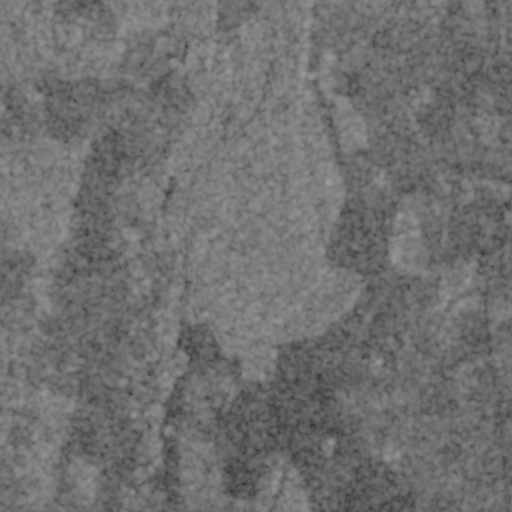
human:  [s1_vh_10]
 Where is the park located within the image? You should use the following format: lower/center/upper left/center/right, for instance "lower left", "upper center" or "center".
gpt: The park is located in the upper center of the image.
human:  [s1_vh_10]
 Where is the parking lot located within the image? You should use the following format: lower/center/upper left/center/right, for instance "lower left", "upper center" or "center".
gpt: The parking lot is located in the upper center of the image.
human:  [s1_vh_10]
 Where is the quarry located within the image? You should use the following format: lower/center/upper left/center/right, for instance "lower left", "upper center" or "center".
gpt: The quarry is located in the upper left of the image.
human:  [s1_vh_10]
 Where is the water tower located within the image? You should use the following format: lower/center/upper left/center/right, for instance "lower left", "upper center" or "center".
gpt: The water tower is located in the center left of the image.
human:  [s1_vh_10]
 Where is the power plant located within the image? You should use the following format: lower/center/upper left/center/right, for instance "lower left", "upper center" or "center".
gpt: There is no power plant in the image.

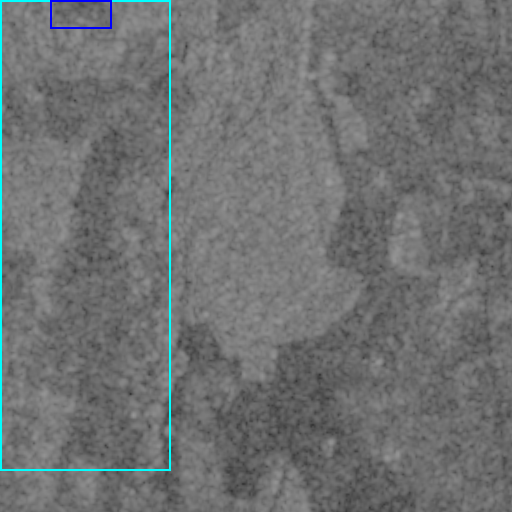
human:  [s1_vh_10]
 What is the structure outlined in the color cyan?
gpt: The structure outlined in cyan is a crop field.
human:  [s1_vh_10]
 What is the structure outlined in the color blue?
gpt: The structure outlined in blue is a quarry.
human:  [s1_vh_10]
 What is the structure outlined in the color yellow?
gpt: There is no yellow outline.